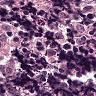
Metastatic tissue present: no